【题型】填空题　【知识点】解析几何　【难度】medium
在直角梯形$ABCD$中，$AB \perp AD$，$AB \parallel DC$，$AD = DC = 1$，$AB = 2$，动点$P$在以点$C$为圆心，且与直线$BD$相切的圆上或圆内移动，设$\overrightarrow{AP} = \lambda \overrightarrow{AD} + \mu \overrightarrow{AB} (\lambda, \mu \in \mathbb{R})$，则$\lambda^2 + \frac{7}{2}\lambda\mu$最大值是\underline{\quad\quad}。

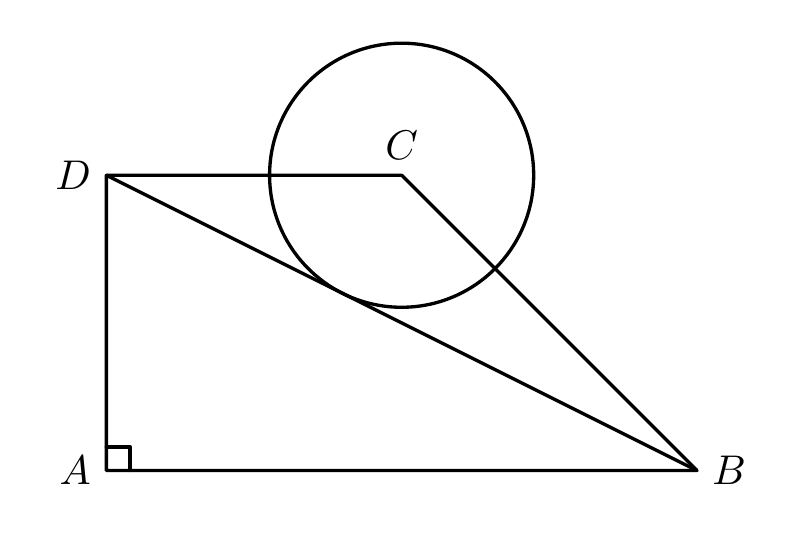
【解答】
\noindent
【答案】$\boldsymbol{\dfrac{49}{10}}$

\noindent
【解析】以$A$为原点，分别以$AB,AD$方向为$x,y$轴，建立如图所示直角坐标系：

所以$A(0,0)$，$B(2,0)$，$C(1,1)$，$D(0,1)$，所以$\overrightarrow{AD}=(0,1)$，$\overrightarrow{AB}=(2,0)$。

因为圆$C$直线$BD$相切，而$l_{BD}:x + 2y - 2 = 0$，圆心$C(1,1)$，

所以半径$r = \dfrac{1}{\sqrt{5}} = \dfrac{\sqrt{5}}{5}$，所以圆$C$：$(x - 1)^2 + (y - 1)^2 = \dfrac{1}{5}$。

因为$\overrightarrow{AP} = \lambda \overrightarrow{AD} + \mu \overrightarrow{AB} = \lambda(0,1) + \mu(2,0) = (2\mu, \lambda)$，

即$P(2\mu, \lambda)$。因为动点$P$在圆$C$上或圆$C$内移动，

所以$(2\mu - 1)^2 + (\lambda - 1)^2 \leq \dfrac{1}{5}$，设$t = \lambda + \mu$，则$\lambda = t - \mu$，

所以不等式可化为：$(2\mu - 1)^2 + (t - 1 - \mu)^2 \leq \dfrac{1}{5}$，

所以$5\mu^2 - (2t + 2)\mu + (t - 1)^2 + \dfrac{4}{5} \leq 0$，易得不等式有解，则$\Delta \geq 0$，

所以$(2t + 2)^2 - 4 \times 5 \times \left((t - 1)^2 + \dfrac{4}{5}\right) \geq 0$，即$t^2 - 3t + 2 \leq 0$，解得$1 \leq t \leq 2$。

所以原式$\lambda^2 + \dfrac{7}{2}\lambda\mu = \lambda^2 + \dfrac{7}{2}(t - \lambda)\lambda = -\dfrac{5}{2}\lambda^2 + \dfrac{7}{2}t\lambda$

$= -\dfrac{5}{2}\left(\lambda - \dfrac{7t}{10}\right)^2 + \dfrac{49t^2}{40} \leq \dfrac{49}{40}t^2$。

所以当$t = 2$，$\lambda = \dfrac{7t}{10}$，即$\lambda = \dfrac{7}{5}$，$\mu = \dfrac{3}{5}$时，$\left( \lambda^2 + \dfrac{7}{2}\lambda\mu \right)_{\max} = \dfrac{49}{10}$。

故答案为：$\boldsymbol{\dfrac{49}{10}}$。
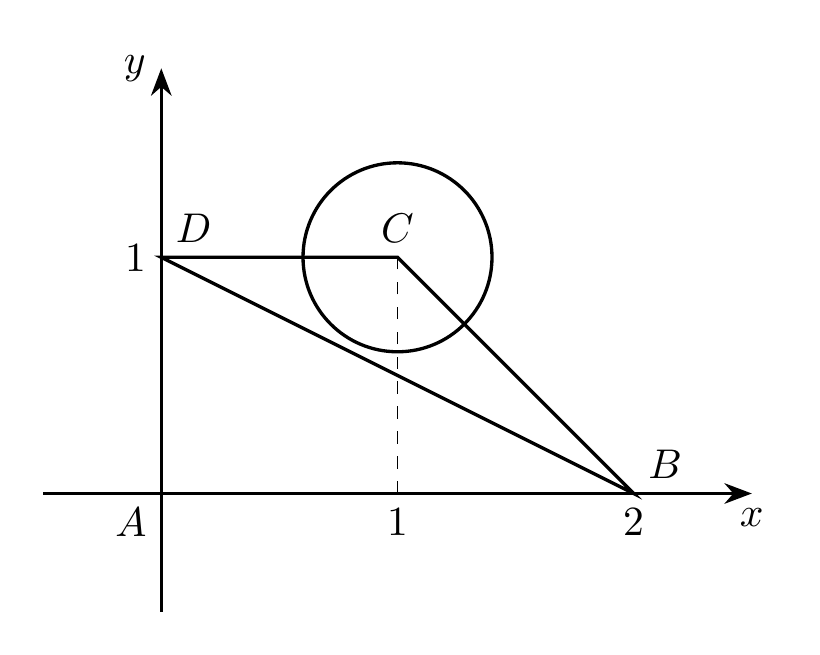